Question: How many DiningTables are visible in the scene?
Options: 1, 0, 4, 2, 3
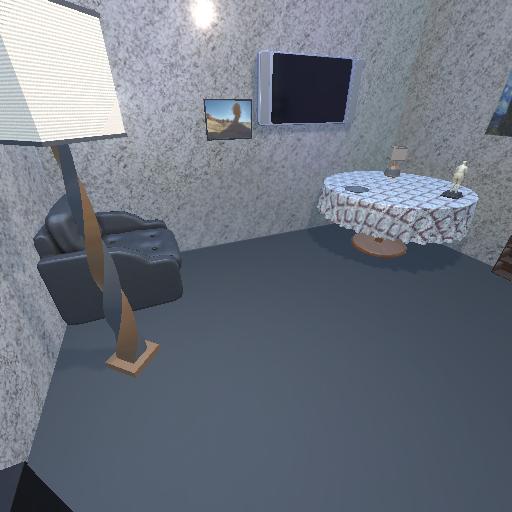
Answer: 1